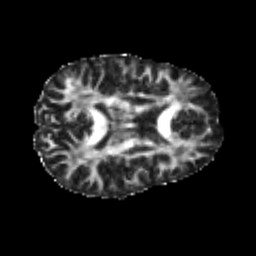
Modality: FA
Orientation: axial
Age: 21
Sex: male
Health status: healthy
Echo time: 0.074 s